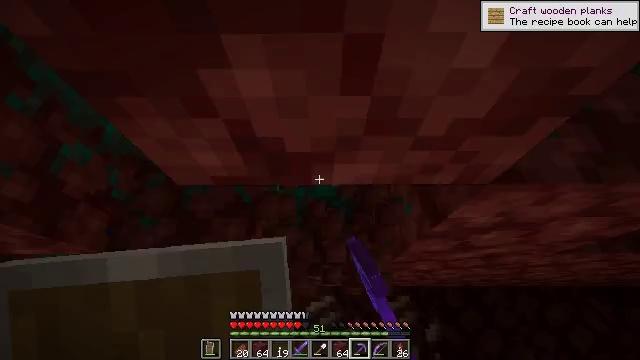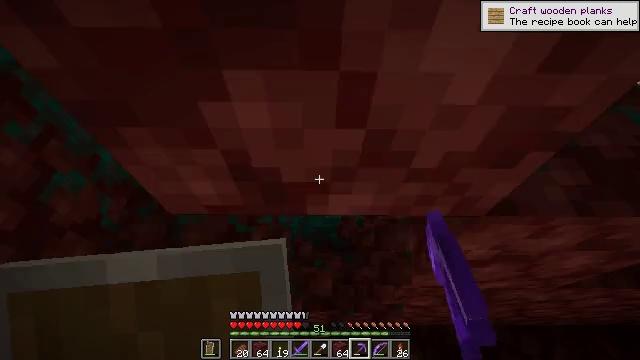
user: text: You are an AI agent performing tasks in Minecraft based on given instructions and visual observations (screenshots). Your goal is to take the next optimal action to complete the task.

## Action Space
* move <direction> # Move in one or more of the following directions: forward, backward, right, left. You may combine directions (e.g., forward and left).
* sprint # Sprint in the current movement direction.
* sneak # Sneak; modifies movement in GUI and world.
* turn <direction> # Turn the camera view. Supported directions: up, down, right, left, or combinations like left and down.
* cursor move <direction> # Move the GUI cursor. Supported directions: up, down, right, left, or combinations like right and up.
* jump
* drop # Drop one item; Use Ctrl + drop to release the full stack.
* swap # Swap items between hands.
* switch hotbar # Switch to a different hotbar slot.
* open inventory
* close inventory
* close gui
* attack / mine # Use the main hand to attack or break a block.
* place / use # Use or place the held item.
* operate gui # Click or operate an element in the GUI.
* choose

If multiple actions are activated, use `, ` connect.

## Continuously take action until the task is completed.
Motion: motion action
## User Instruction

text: Clear the area by mining warped roots.
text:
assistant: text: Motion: turn right and up
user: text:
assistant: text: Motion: attack / mine